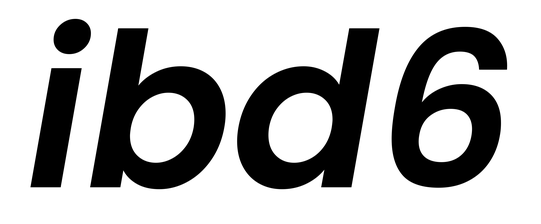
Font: Poppins-SemiBoldItalic